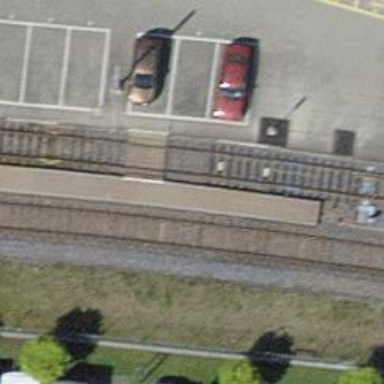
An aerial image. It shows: Crossing for the railway.